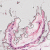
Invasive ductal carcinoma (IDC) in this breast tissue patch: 0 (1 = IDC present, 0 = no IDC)